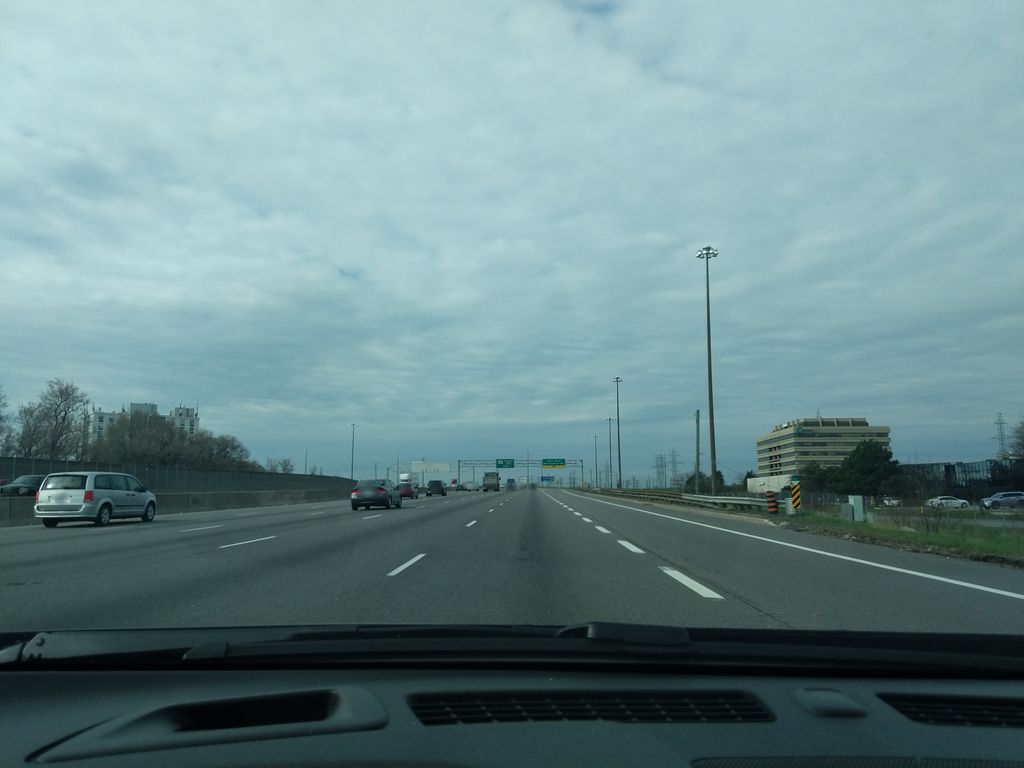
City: toronto